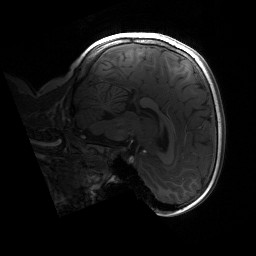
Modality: T1w
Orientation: sagittal
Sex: male
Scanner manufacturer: siemens
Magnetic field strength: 3 T
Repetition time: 1.9 s
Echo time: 0.00243 s